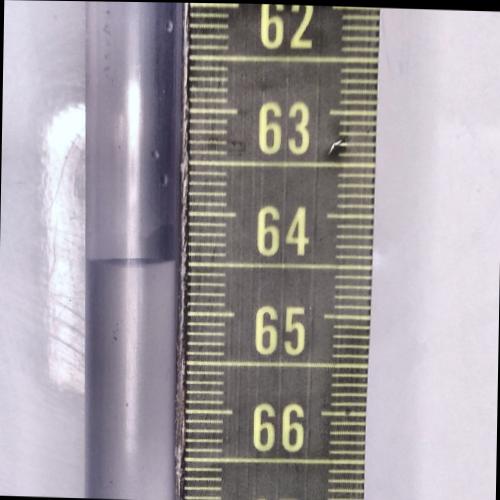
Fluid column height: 64.5 cm